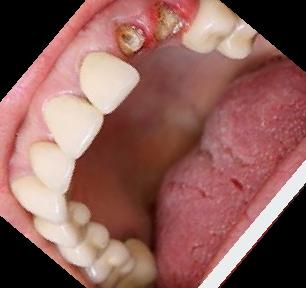
Condition: hypodontia